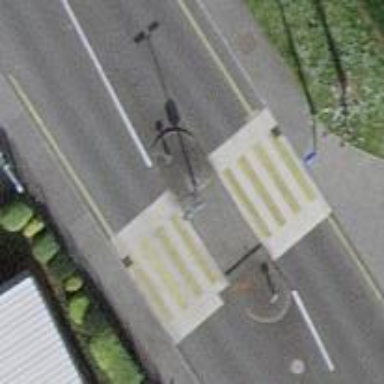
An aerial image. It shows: Marked zebra crossing with island.